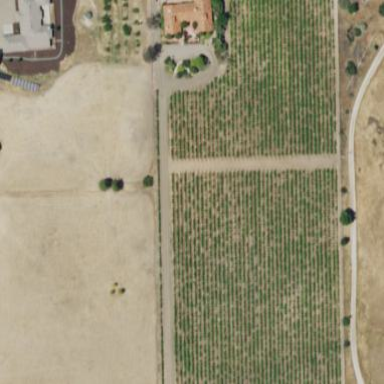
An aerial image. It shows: Vineyard where grapes are grown.